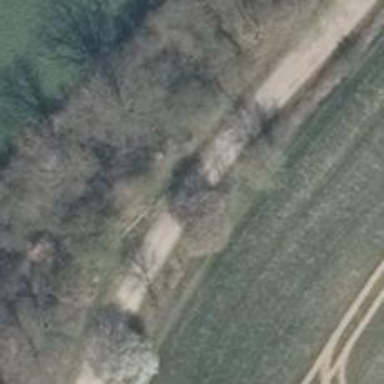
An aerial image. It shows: Gravel track with grade 2 quality.